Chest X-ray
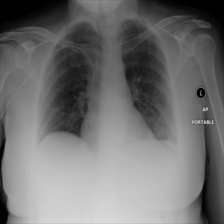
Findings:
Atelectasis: negative
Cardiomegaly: negative
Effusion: negative
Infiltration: negative
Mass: negative
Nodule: negative
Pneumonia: negative
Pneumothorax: positive
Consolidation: negative
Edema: negative
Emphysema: negative
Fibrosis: negative
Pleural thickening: negative
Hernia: negative